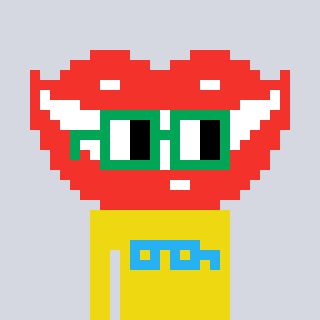
a pixel art character with square green glasses, a smile-shaped head and a yellow-colored body on a cool background